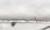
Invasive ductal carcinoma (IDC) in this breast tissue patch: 0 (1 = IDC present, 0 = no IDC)